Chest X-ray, AP view. Patient: 60 years old, sex M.
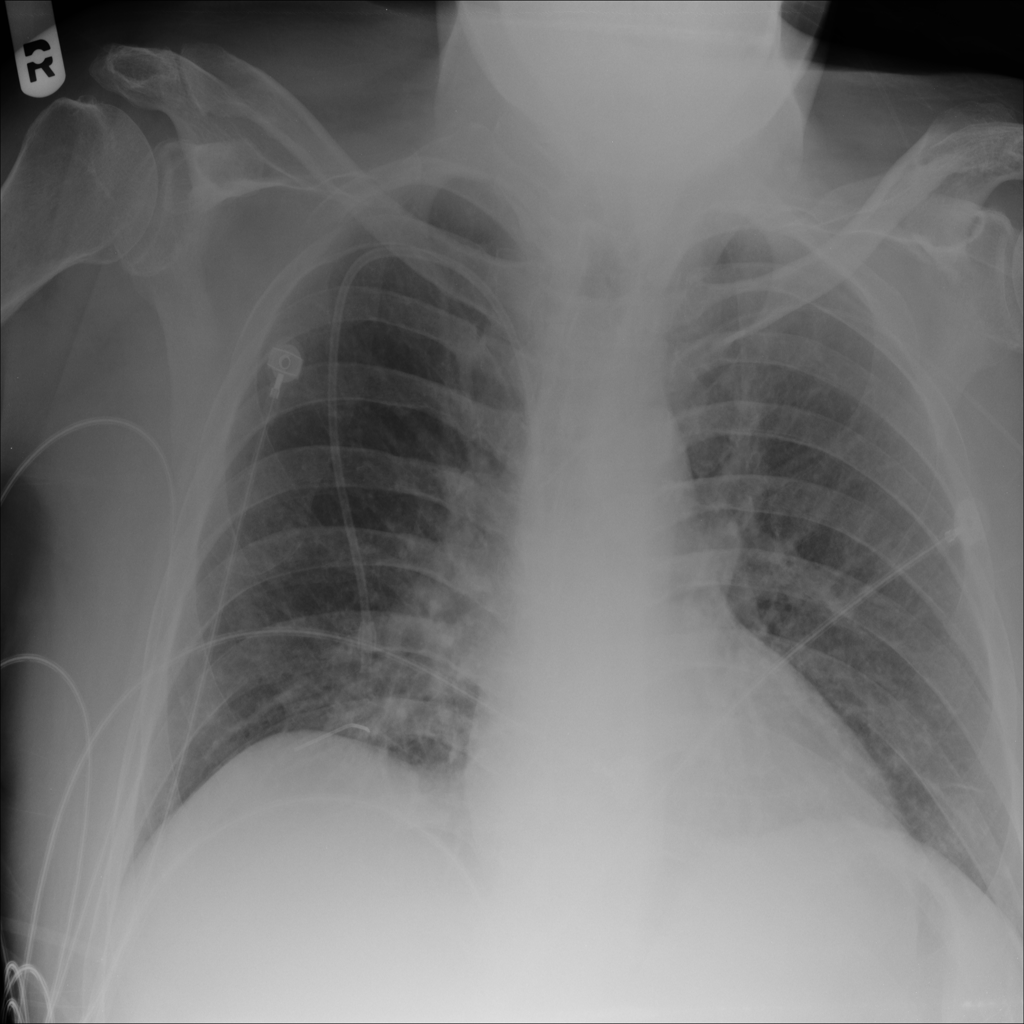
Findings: Atelectasis, Infiltration